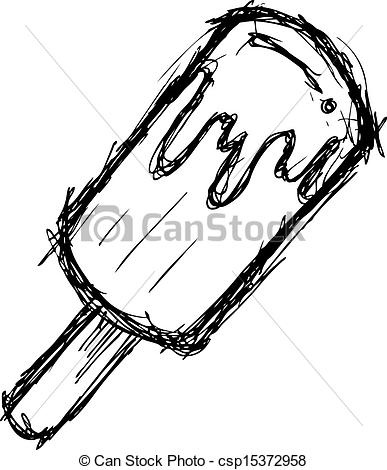
Label: ice lolly, lolly, lollipop, popsicle